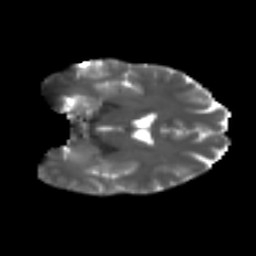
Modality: T2w
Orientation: coronal
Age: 52
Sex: female
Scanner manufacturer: ge
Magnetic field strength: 3 T
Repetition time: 7.8 s
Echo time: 0.0606 s